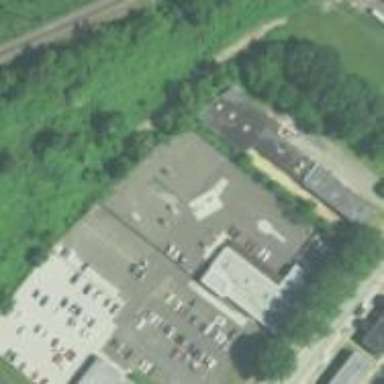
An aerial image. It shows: Parking area.